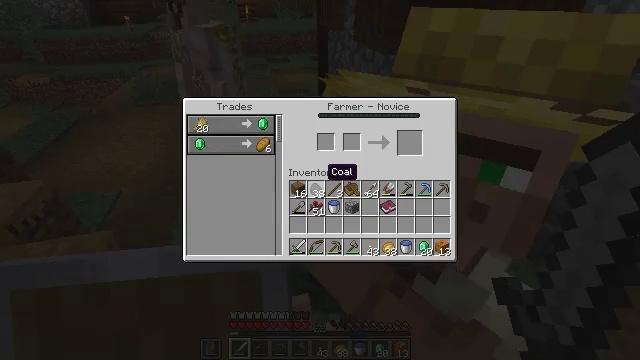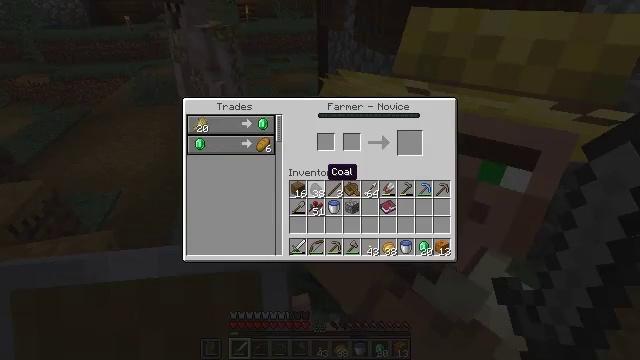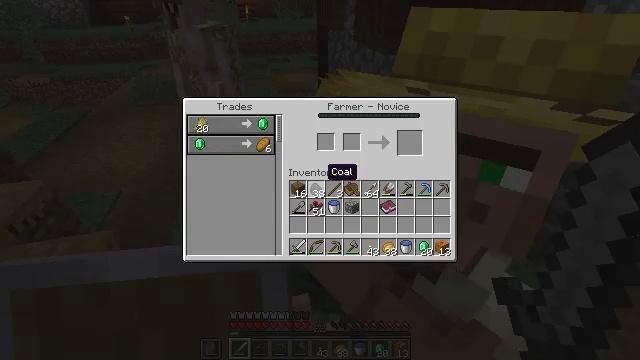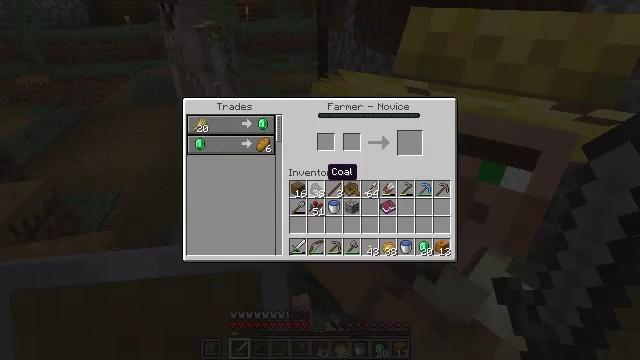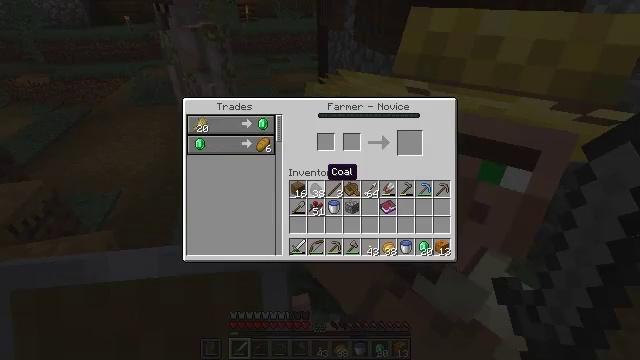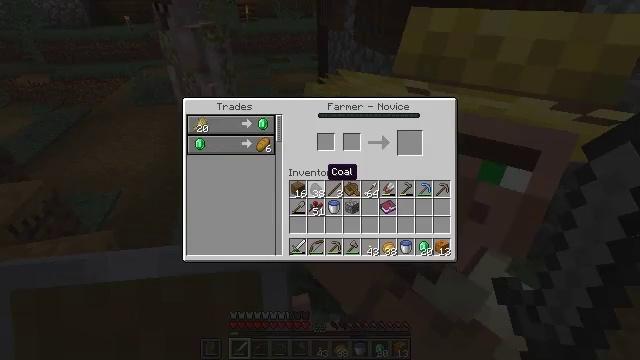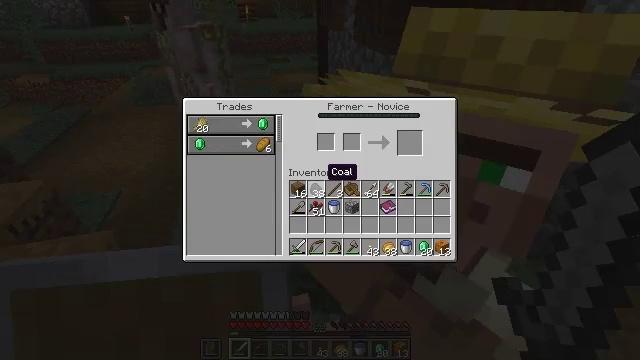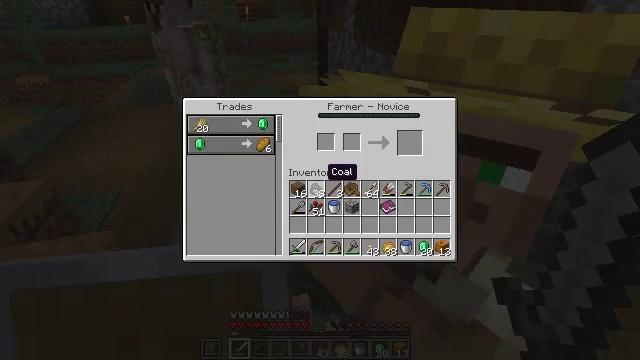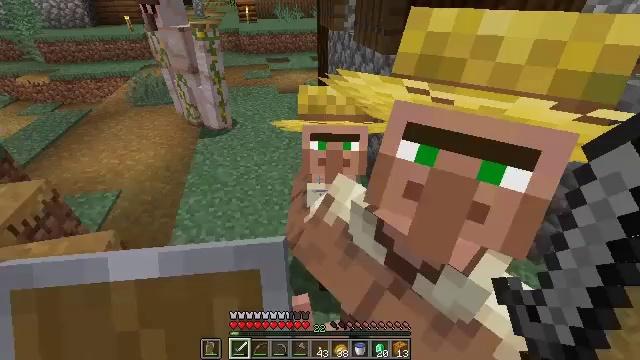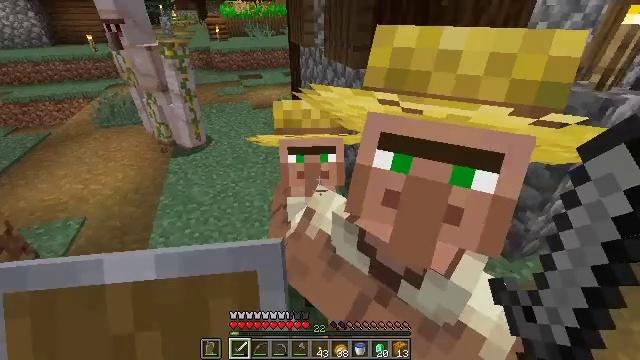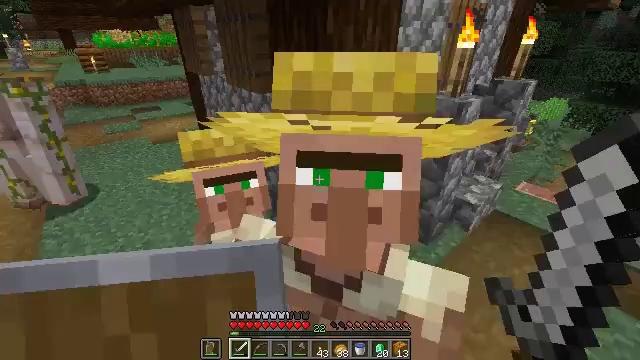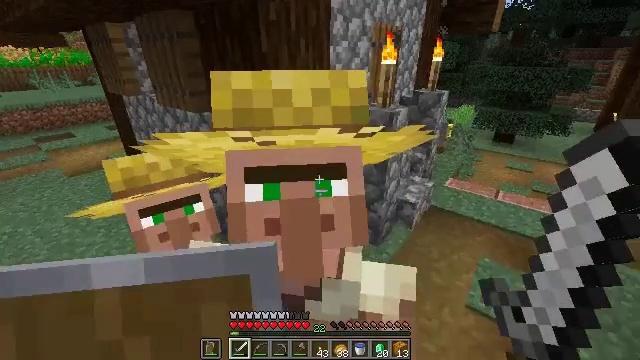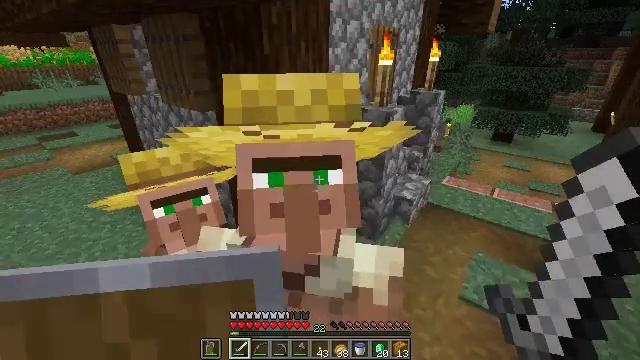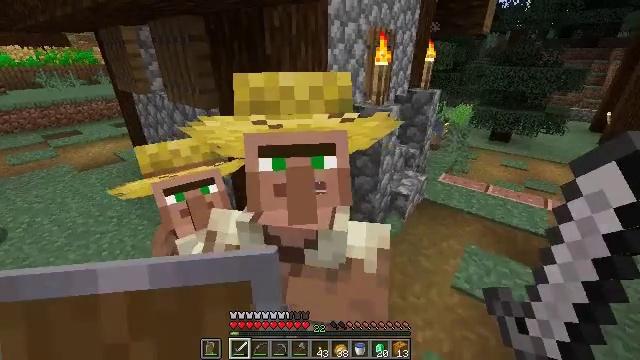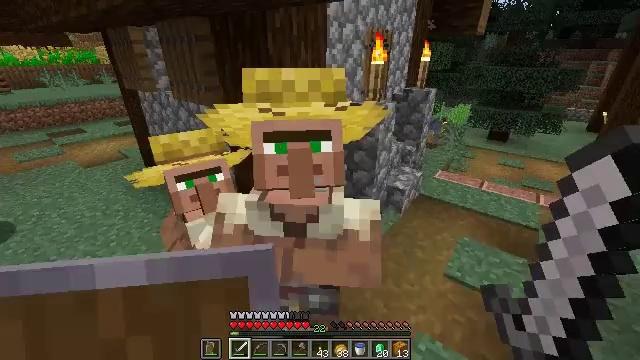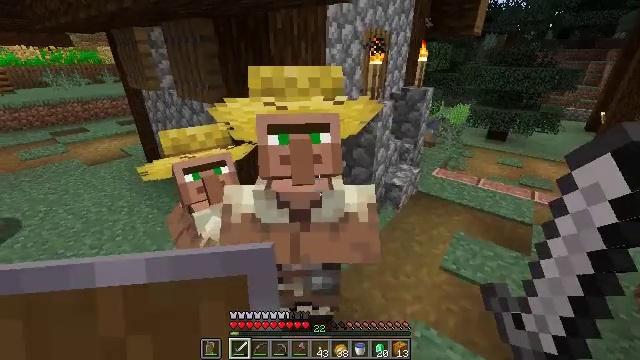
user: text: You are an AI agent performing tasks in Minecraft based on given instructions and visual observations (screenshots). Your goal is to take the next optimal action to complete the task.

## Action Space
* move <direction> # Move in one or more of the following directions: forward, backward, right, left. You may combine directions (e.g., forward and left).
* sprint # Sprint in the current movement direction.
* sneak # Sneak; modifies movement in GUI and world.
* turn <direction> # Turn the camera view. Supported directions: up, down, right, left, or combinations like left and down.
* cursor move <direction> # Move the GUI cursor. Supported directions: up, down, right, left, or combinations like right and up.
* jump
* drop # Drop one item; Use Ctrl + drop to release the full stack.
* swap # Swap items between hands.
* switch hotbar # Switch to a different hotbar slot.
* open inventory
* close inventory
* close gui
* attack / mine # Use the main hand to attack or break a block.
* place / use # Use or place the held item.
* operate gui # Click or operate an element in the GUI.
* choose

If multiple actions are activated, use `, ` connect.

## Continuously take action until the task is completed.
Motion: motion action
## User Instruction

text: Gather wheat by left-clicking on it.
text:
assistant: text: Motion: no_op
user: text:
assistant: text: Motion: no_op
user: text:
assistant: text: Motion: no_op
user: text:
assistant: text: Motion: no_op
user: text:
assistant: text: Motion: no_op
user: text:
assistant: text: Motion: no_op
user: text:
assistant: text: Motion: no_op
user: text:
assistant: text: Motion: no_op
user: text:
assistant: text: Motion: turn right and up, close gui
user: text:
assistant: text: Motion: turn right and up
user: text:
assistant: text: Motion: move back, turn right and up
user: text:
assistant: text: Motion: move back
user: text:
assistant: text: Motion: move back
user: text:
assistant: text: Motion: move back
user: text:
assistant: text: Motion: use / place
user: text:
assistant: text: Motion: use / place
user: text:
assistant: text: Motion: no_op
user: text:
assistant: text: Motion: no_op
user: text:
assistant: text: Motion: no_op
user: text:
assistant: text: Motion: open gui
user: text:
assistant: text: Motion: no_op
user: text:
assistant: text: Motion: no_op
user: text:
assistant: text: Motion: no_op
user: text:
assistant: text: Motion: no_op
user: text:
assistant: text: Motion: no_op
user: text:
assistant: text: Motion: cursor move up
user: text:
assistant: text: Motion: no_op
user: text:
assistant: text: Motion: no_op
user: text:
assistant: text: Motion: no_op
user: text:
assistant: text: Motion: turn left and down, close gui